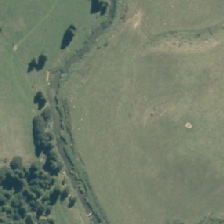
Land cover: shortrotation_cropland